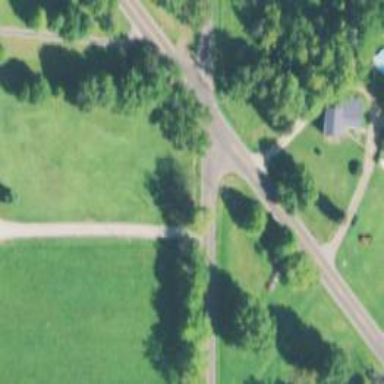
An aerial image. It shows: Driveway leading to service road.